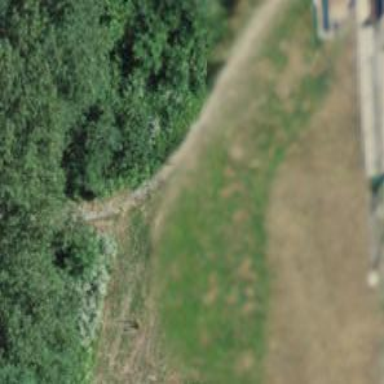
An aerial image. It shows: Ground path.